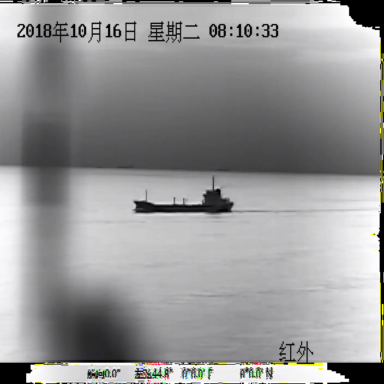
There is a liner in the infrared image.